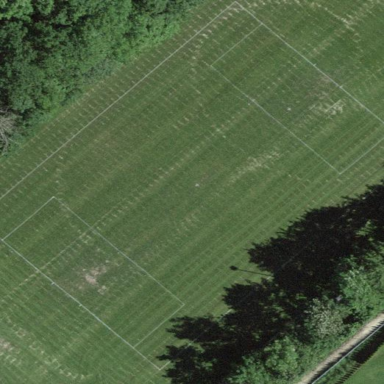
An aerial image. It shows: Soccer pitch with grass surface for leisure land.